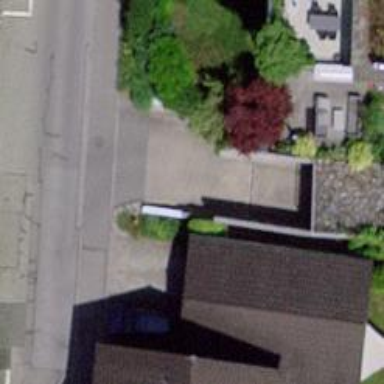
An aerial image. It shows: Garage.